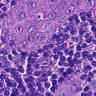
Metastatic tissue present: yes